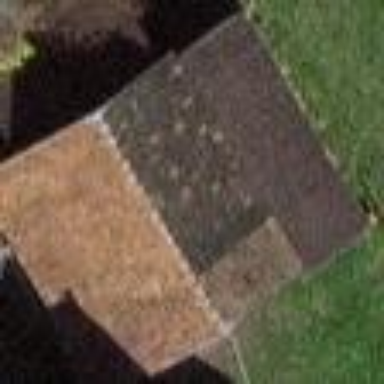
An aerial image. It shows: Shed building.